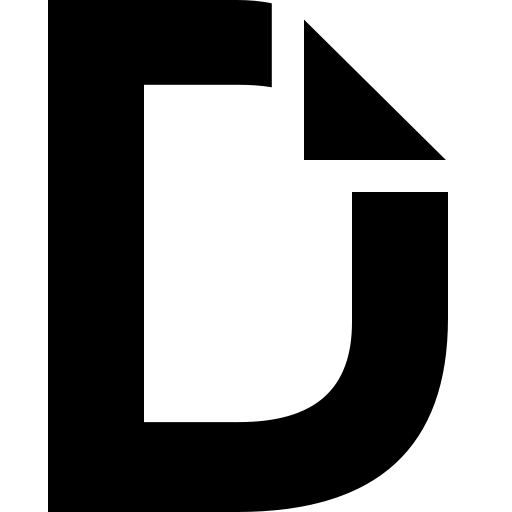
Tags: icon, FontAwesome, fa-icon, brand, dochub